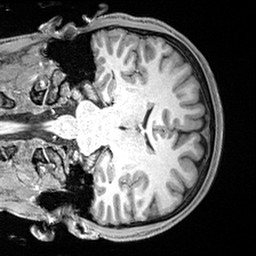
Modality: T1w
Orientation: coronal
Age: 21
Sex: male
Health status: healthy
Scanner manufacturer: siemens
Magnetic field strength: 3 T
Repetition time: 2.4 s
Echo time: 0.00217 s